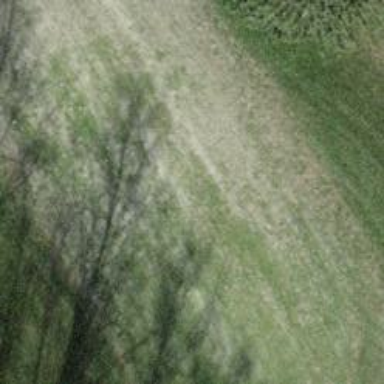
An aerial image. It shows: Golf fairway surrounded by grass.